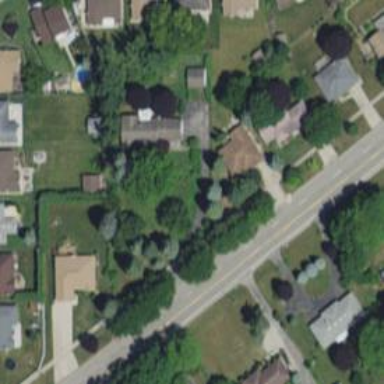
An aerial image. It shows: Driveway.